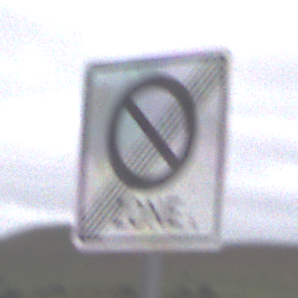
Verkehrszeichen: EndeEingeschraenktesHalteverbotZone
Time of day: Midday
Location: Outdoor (Nature)
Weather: Overcast
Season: NotSpecified
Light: Natural